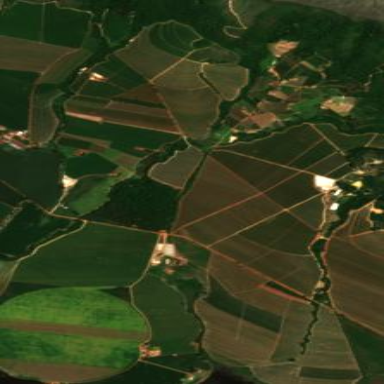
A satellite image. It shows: Farmland used to grow coffee crops.